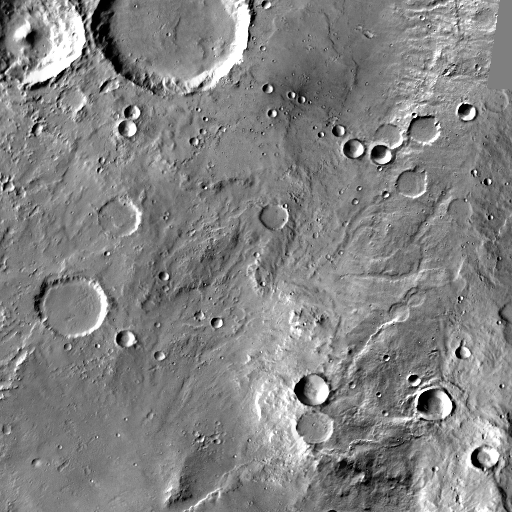
Crater classes present: Background, Other, Buried, Secondary